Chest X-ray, PA view. Patient: 37 years old, sex M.
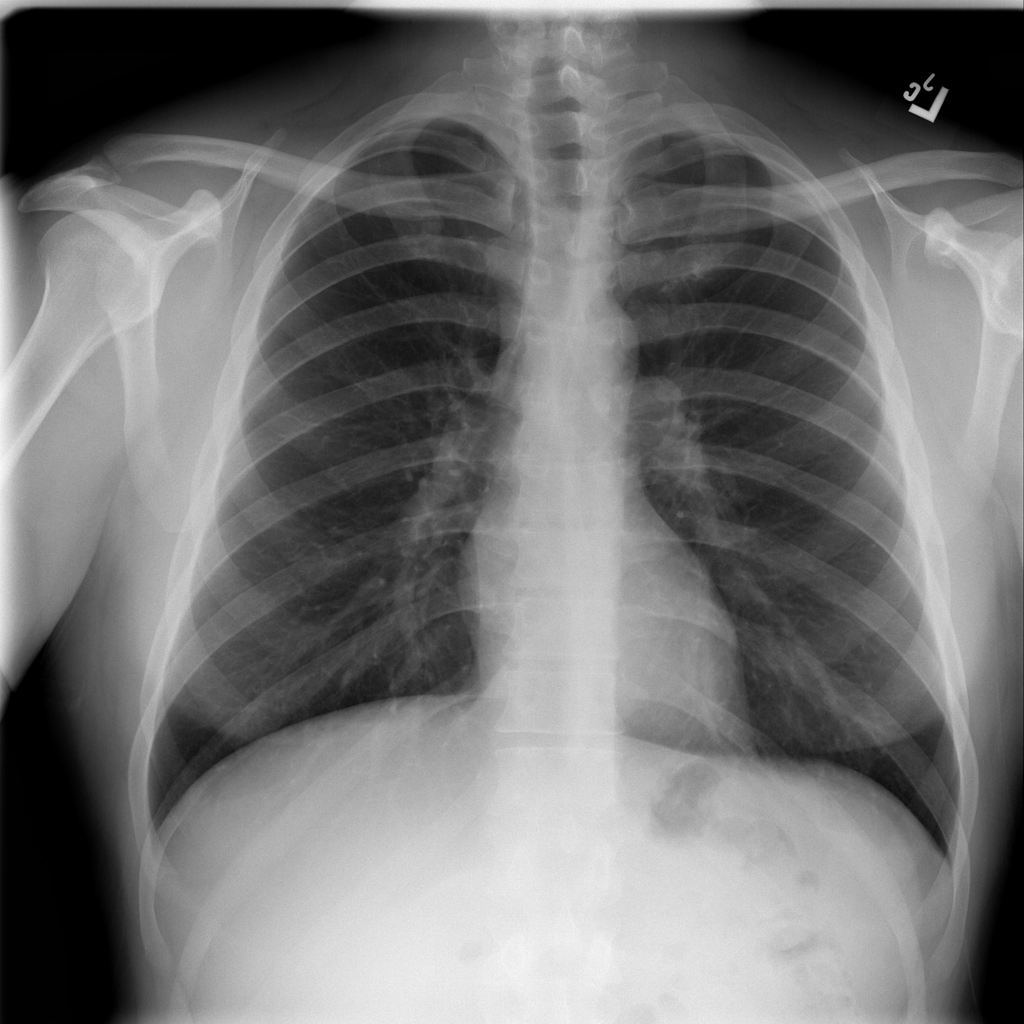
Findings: No Finding